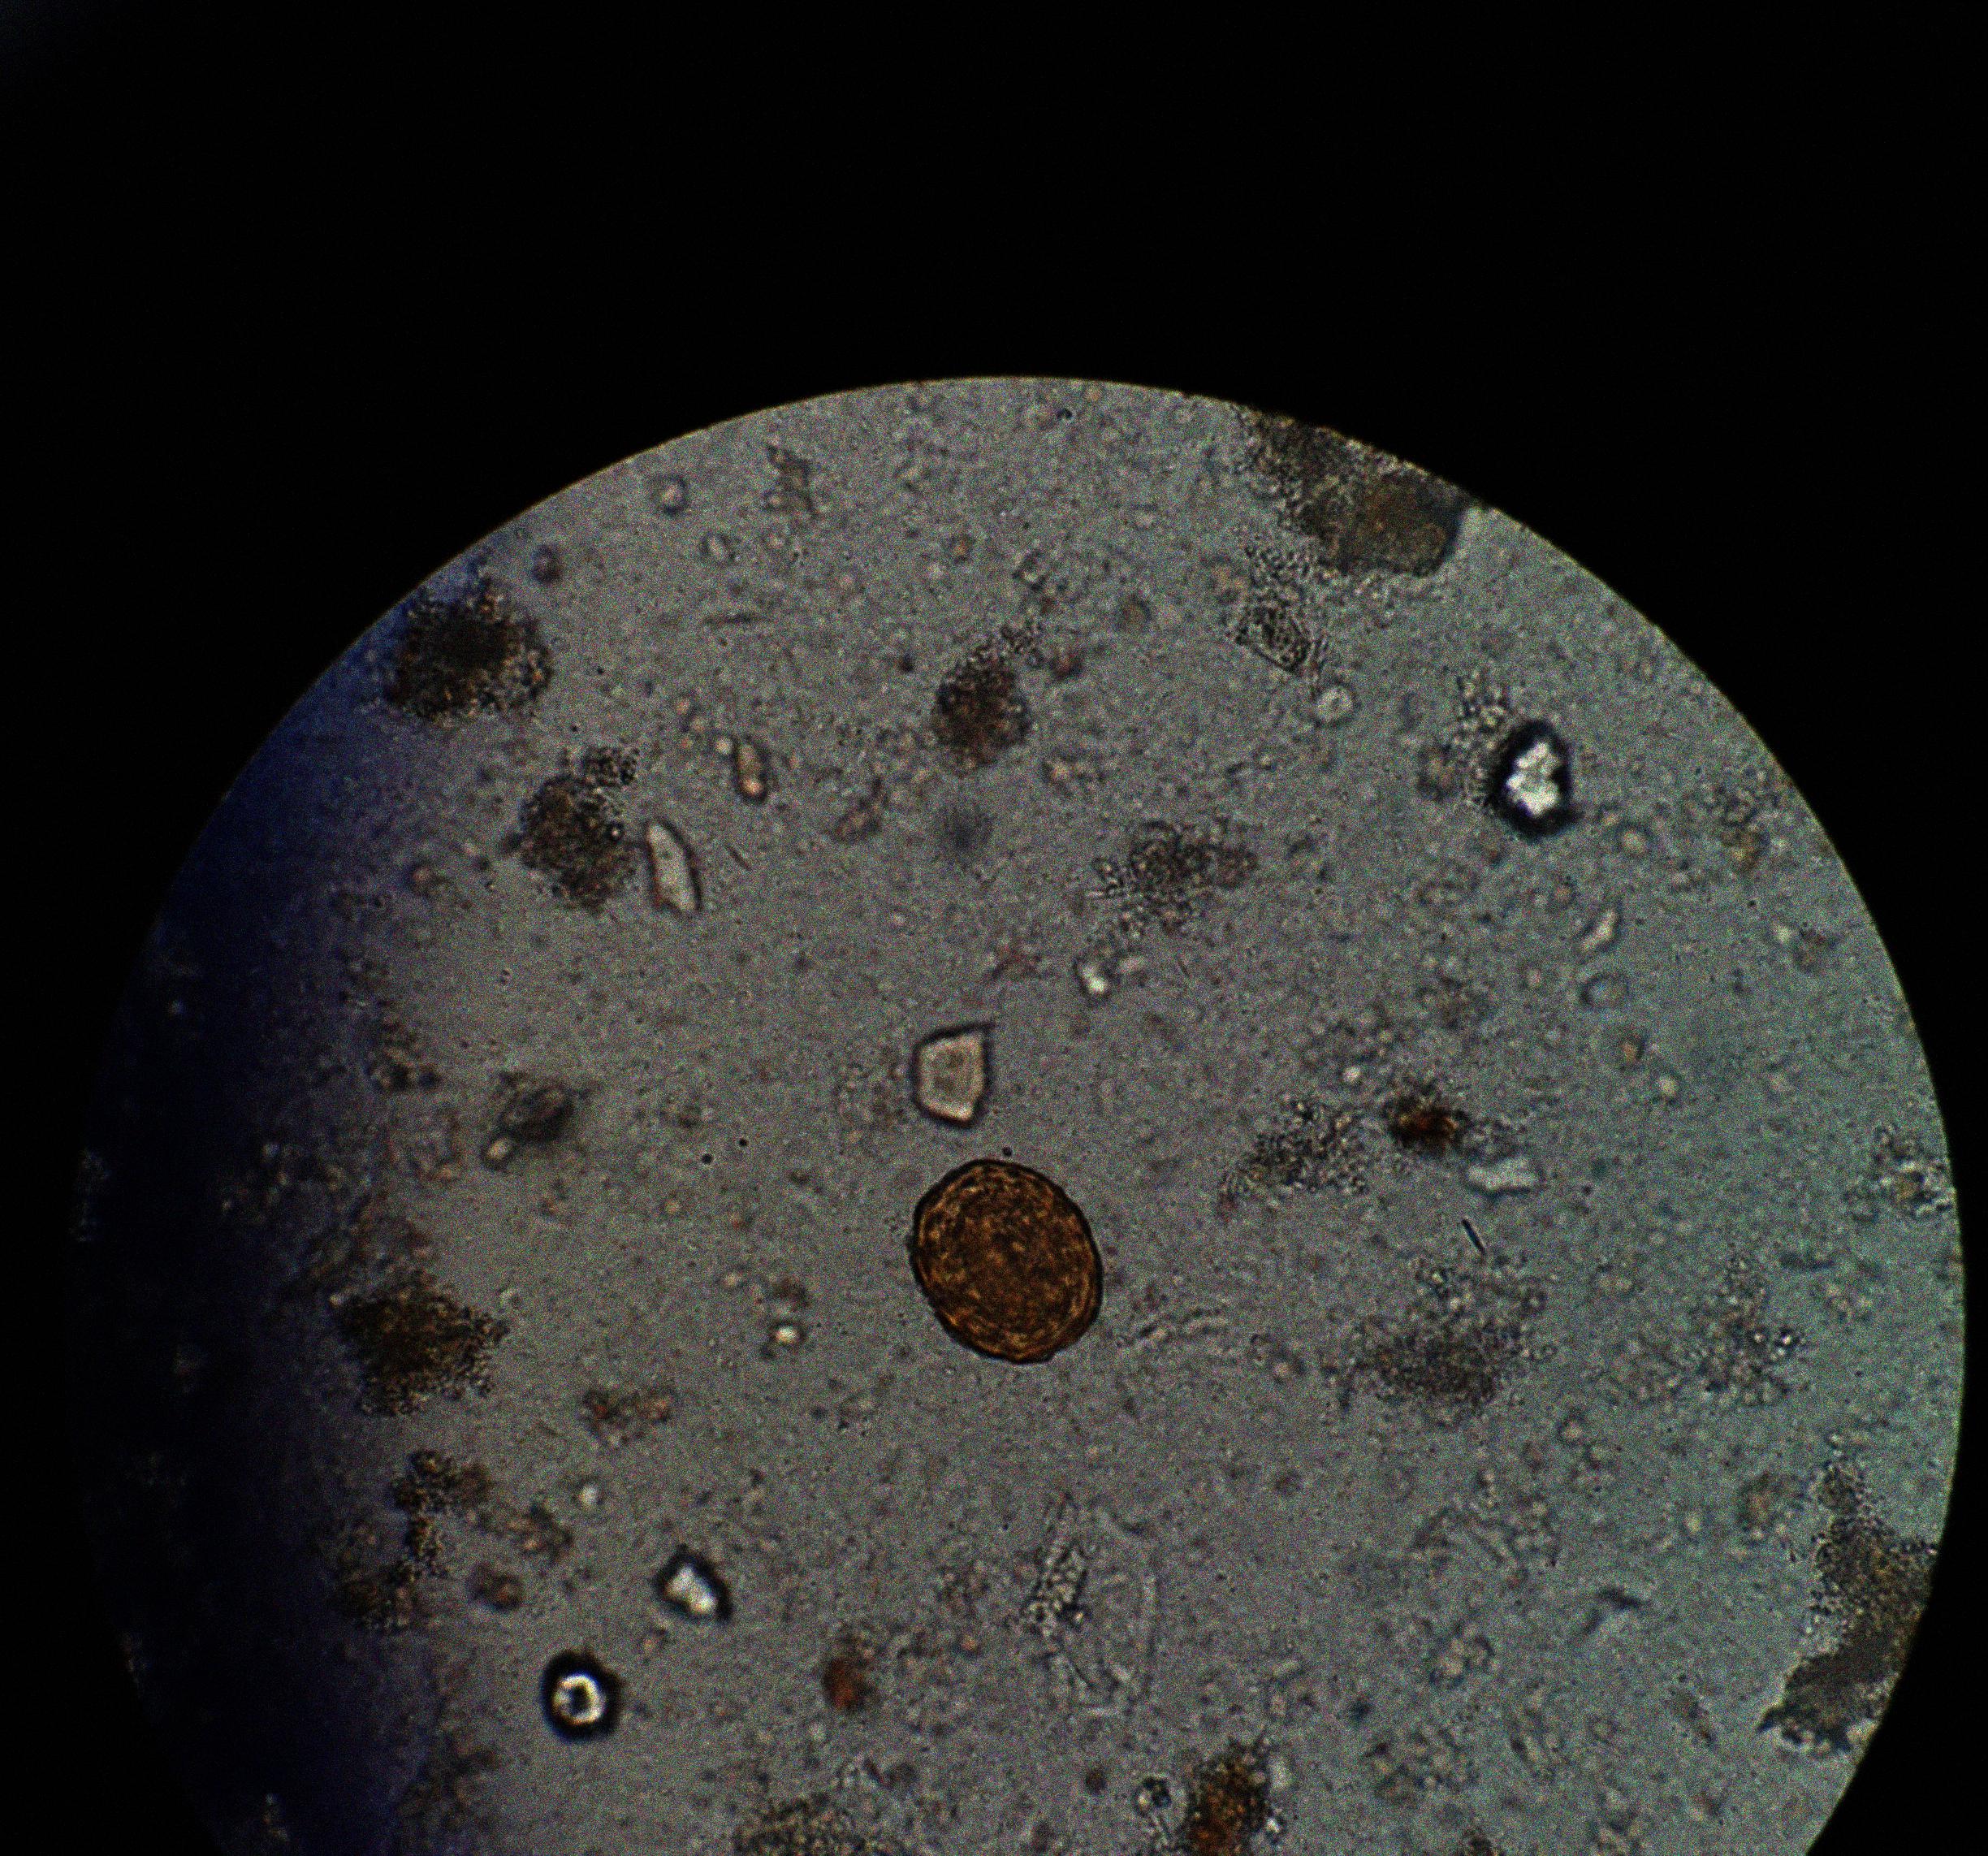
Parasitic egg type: Ascaris lumbricoides